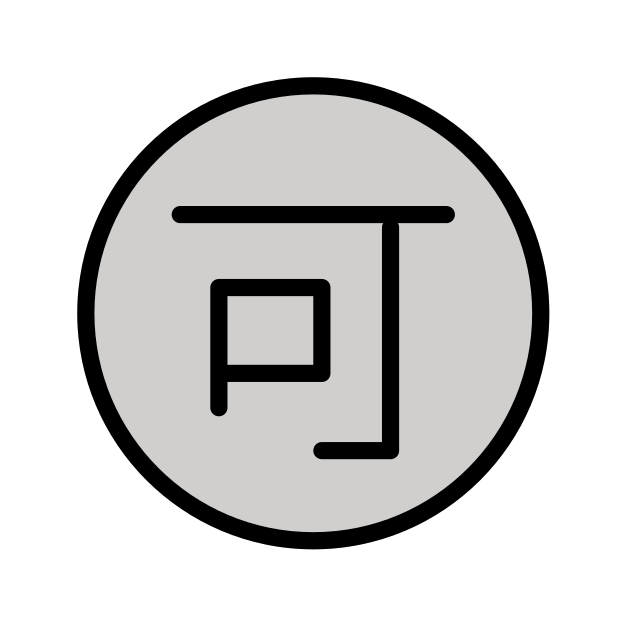
Emoji: 🉑
Name: circled ideograph accept
Unicode: 0x1f251